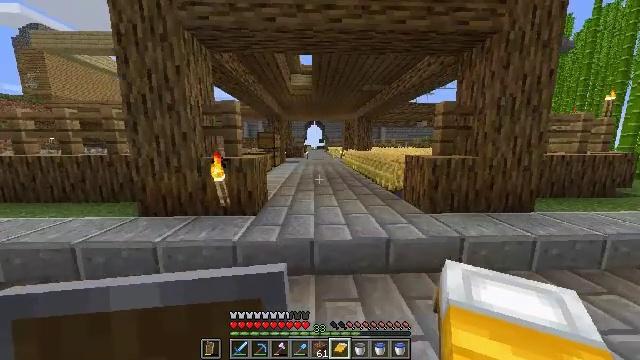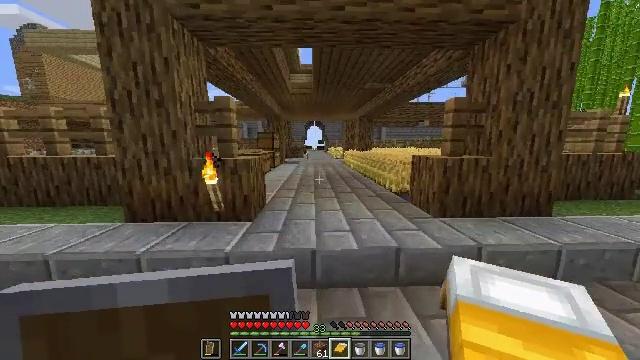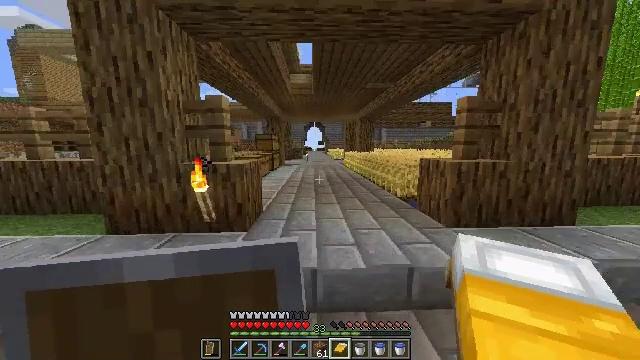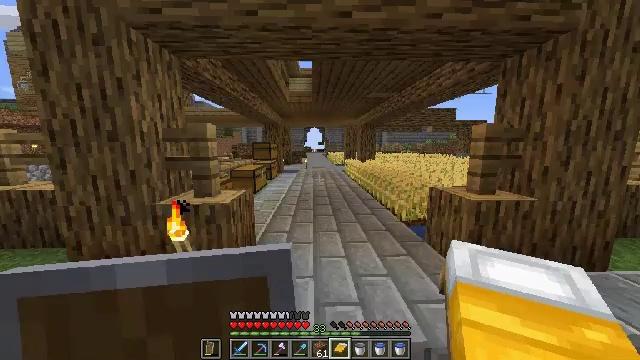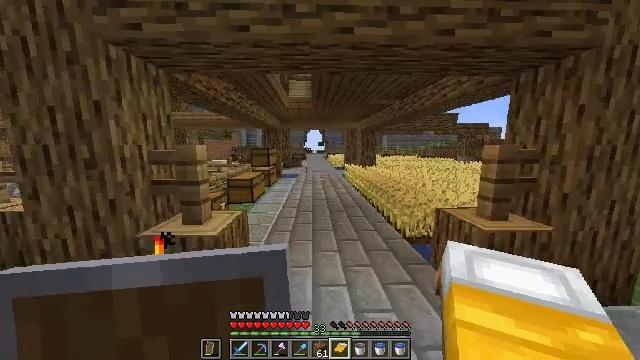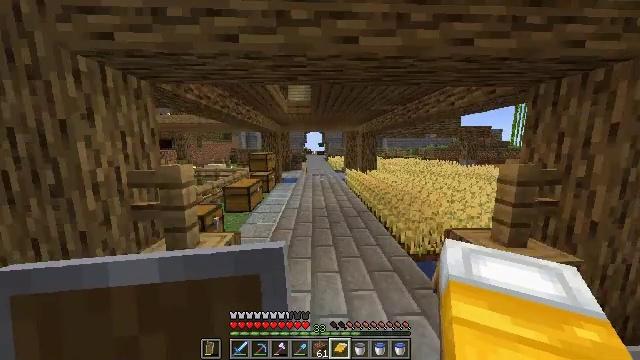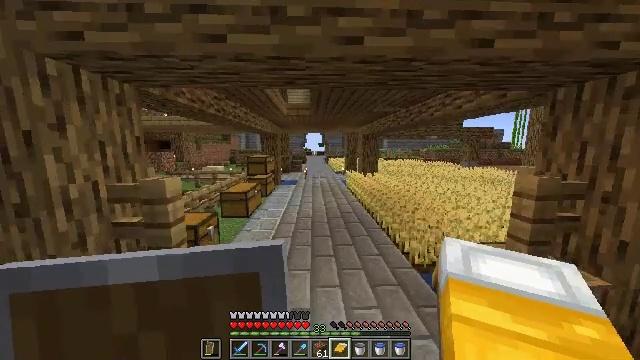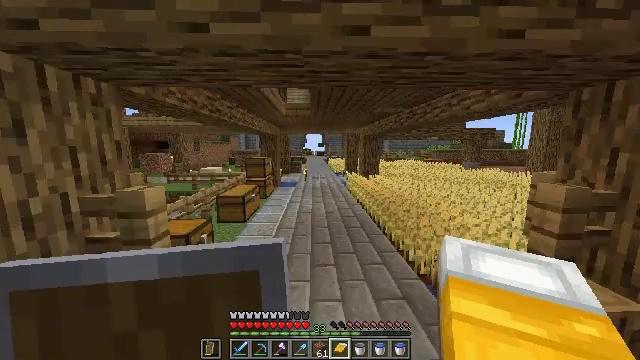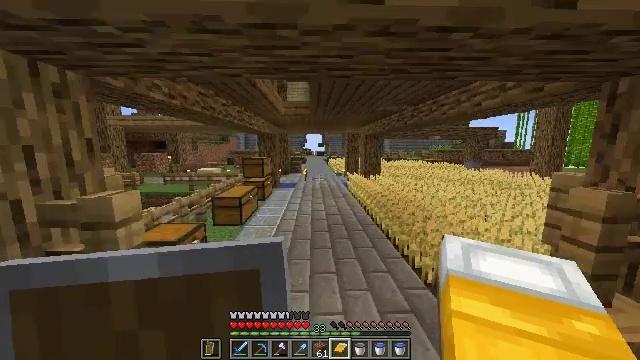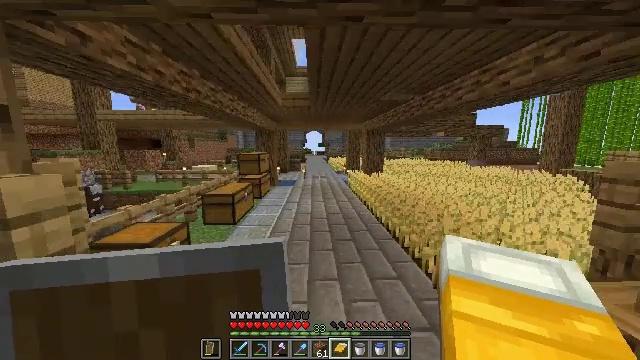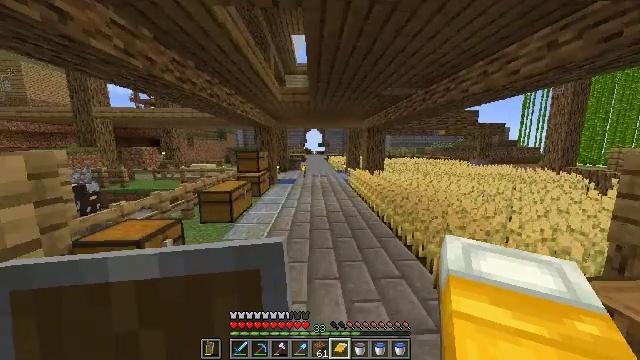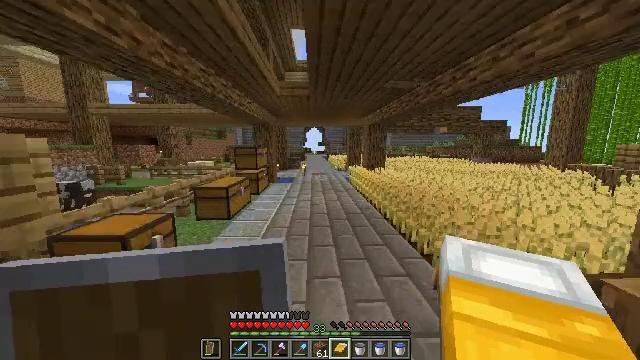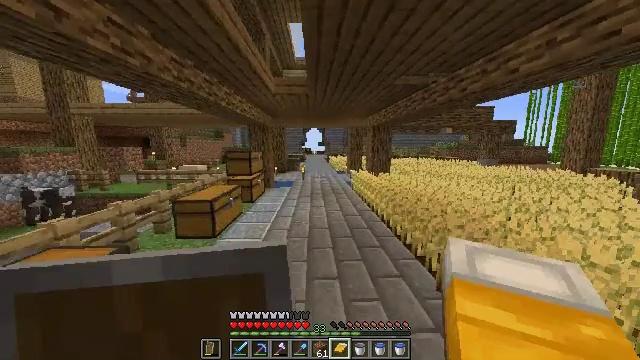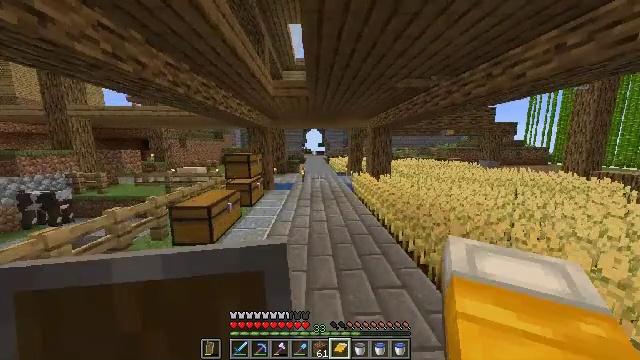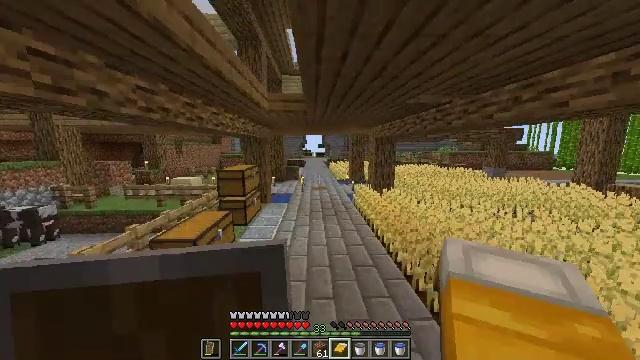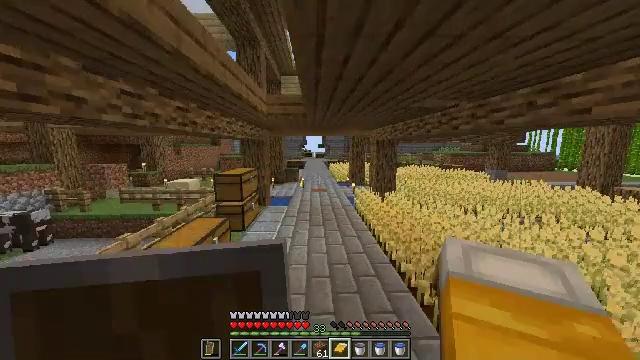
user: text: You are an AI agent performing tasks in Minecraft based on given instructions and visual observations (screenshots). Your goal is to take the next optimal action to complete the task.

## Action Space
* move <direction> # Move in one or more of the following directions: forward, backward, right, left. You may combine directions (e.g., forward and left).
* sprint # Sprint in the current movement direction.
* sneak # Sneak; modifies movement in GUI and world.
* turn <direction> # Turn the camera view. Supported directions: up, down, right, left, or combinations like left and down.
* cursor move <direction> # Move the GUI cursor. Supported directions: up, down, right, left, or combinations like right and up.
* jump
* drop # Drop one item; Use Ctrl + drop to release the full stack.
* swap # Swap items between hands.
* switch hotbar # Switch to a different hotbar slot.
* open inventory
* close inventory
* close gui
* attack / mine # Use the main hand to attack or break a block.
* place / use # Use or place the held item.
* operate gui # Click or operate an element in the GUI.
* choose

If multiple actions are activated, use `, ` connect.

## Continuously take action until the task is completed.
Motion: motion action
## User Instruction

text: Create red dye from beetroot in the crafting menu.
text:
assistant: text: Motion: move forward
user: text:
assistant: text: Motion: move forward, jump
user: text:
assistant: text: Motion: move forward, jump
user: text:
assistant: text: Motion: move forward, jump
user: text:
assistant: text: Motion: move forward, jump
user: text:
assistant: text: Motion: move forward, jump
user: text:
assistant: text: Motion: move forward, jump
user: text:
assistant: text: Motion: move forward, jump
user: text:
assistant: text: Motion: move forward, jump
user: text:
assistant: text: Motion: move forward, jump
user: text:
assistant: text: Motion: move forward, jump
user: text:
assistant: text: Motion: move forward, jump
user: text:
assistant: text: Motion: move forward, jump
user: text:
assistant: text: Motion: move forward, jump
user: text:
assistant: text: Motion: move forward, jump
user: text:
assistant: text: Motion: move forward, jump
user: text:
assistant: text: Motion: move forward, jump
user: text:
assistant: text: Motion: move forward, jump
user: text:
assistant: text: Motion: move forward, jump
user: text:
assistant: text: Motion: move forward, jump
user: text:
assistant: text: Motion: move forward
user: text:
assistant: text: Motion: move forward
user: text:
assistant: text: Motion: move forward
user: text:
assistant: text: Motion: move forward
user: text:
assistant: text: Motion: move forward
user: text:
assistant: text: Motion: move forward
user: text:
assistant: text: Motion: move forward
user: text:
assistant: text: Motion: move forward
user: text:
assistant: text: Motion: move forward
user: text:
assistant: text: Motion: move forward